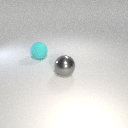
large gray metal sphere in front of large cyan rubber sphere